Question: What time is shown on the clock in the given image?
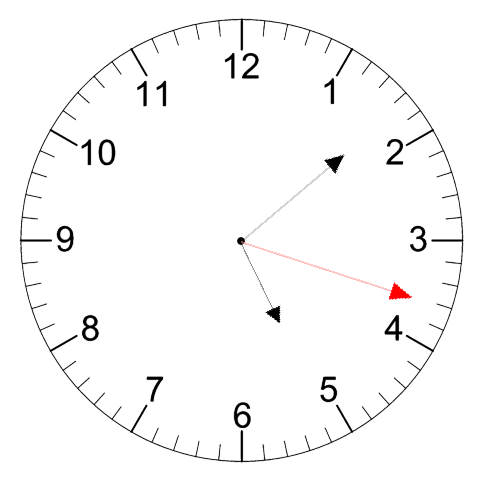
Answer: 05:08:18